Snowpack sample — Buffalo Mountain, Silverthorne, Colorado, USA (1/25/25, 10:11 AM MST)
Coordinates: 39.6222, -106.1139
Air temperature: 22 °F
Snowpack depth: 110 cm
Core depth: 30 cm
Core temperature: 42.8 °F
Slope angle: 12°, slope face: 102°
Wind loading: high
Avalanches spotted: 0
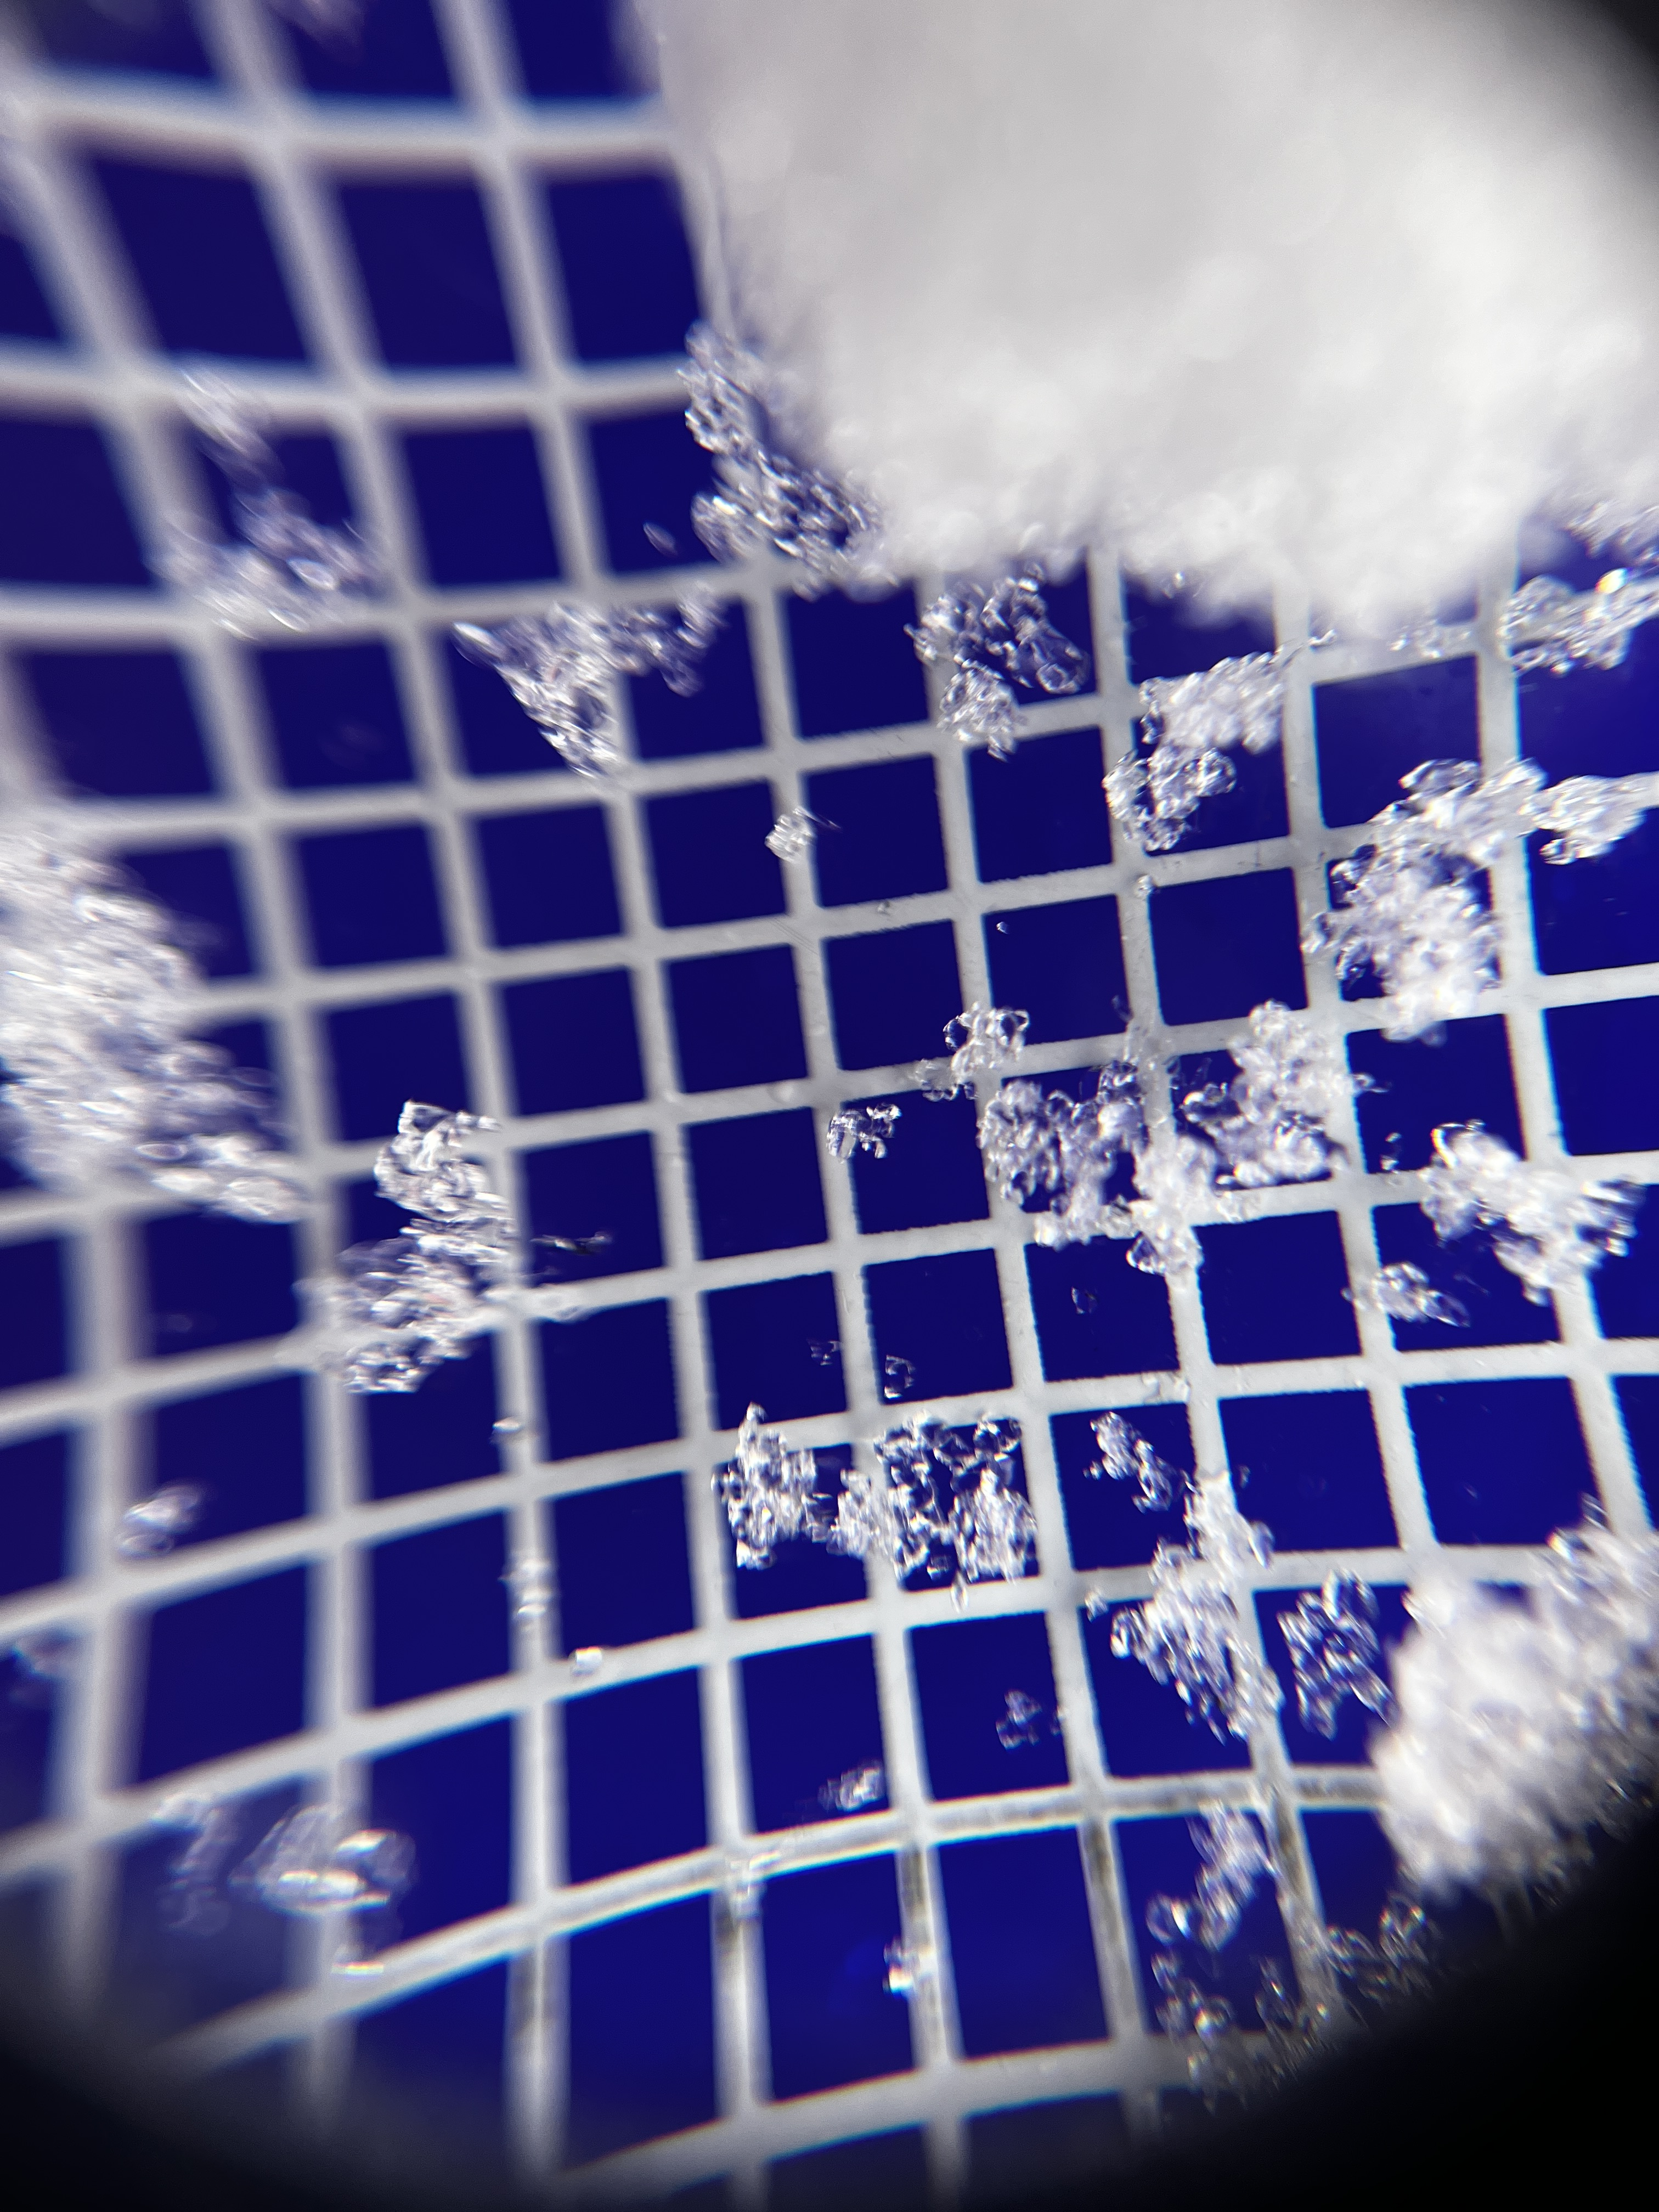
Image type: magnified_profile
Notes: No avalanches nearby, collected on the outskirts of a fire break 15 meters from the treeline, on way to Buffalo and Red Mountain